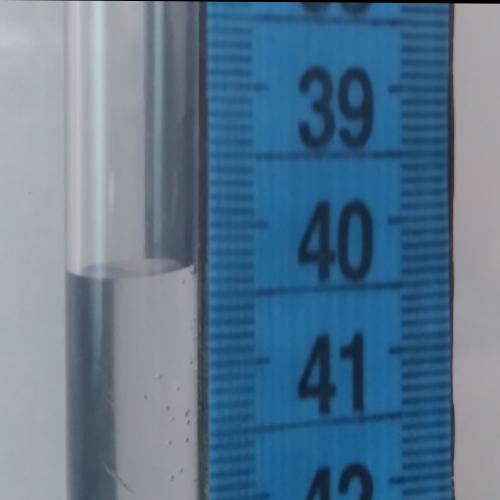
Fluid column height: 40.3 cm